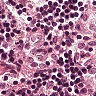
Metastatic tissue present: no